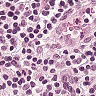
Metastatic tissue present: no